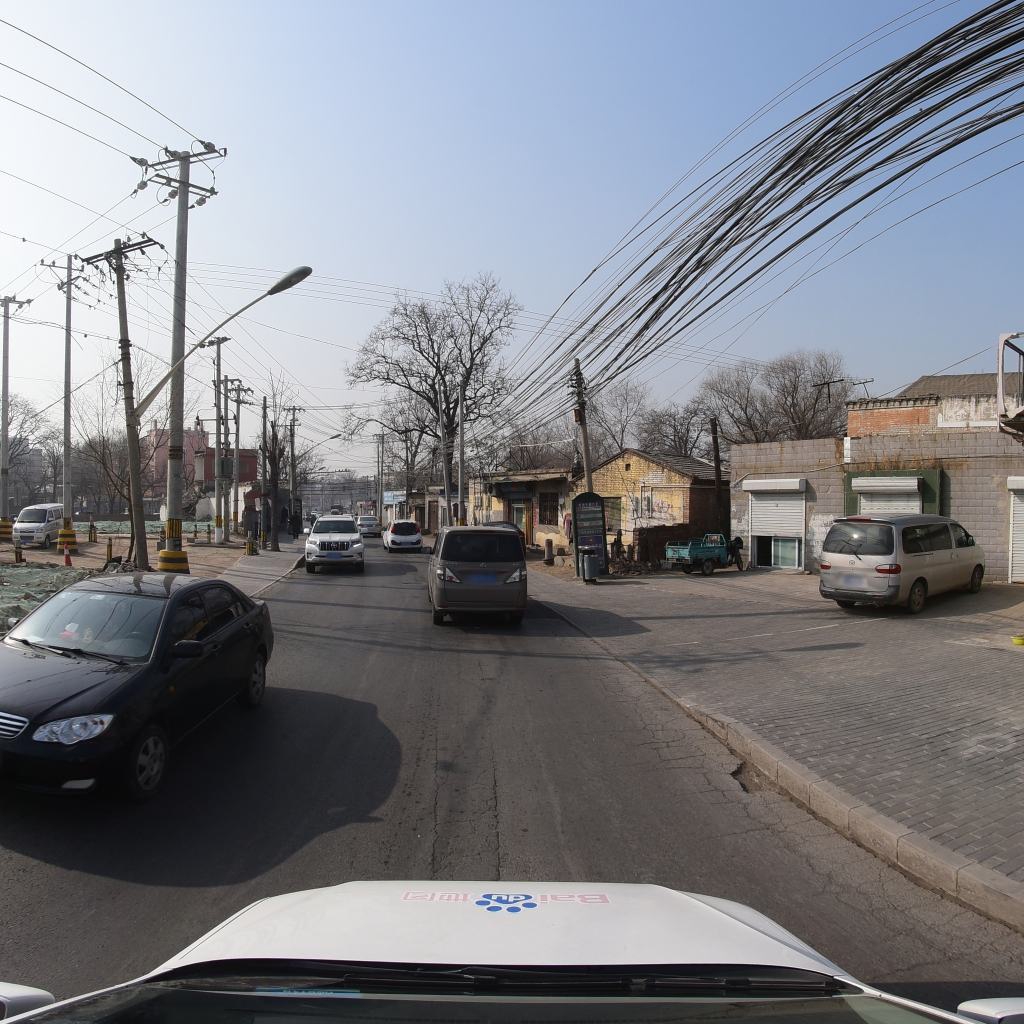
Region: Fengtai
Road damage annotations: alligator crack, pothole, alligator crack